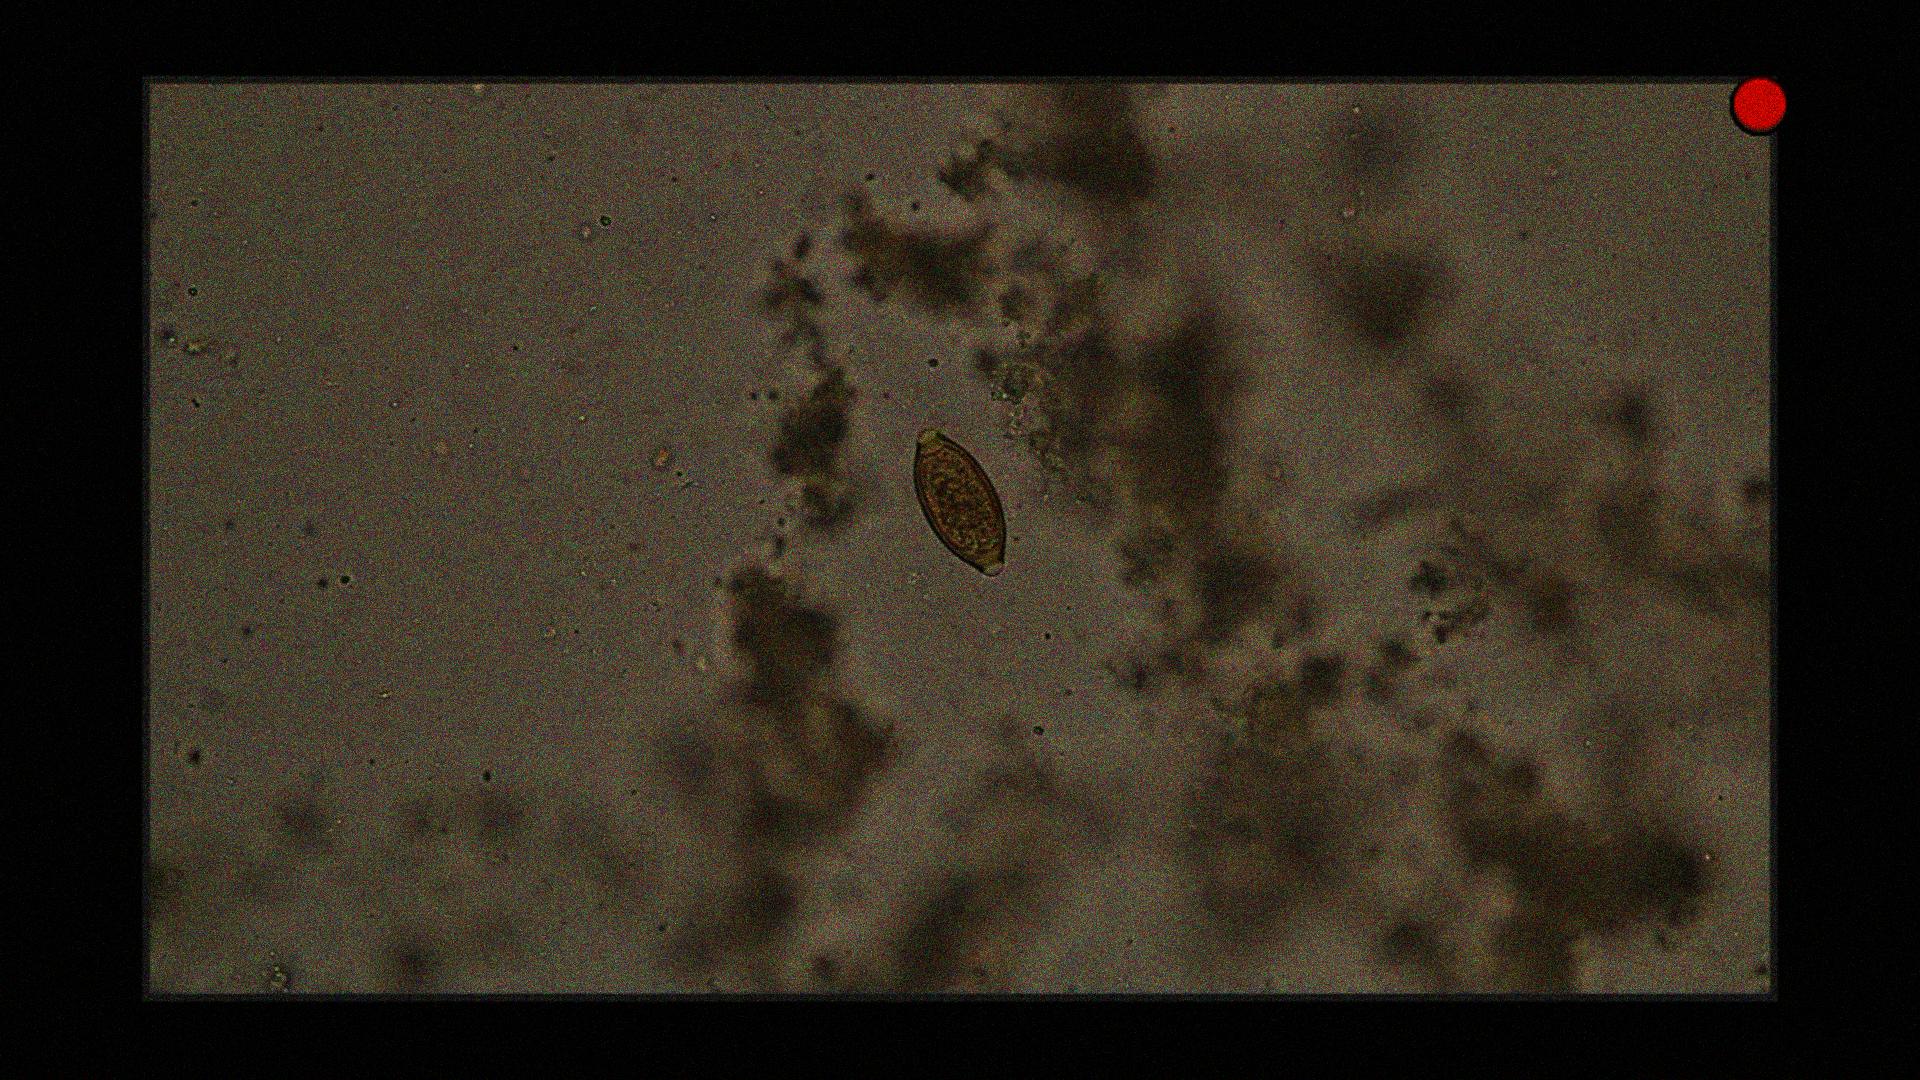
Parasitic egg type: Trichuris trichiura